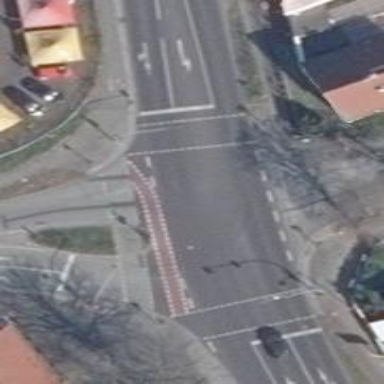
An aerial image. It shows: Road with traffic signals.